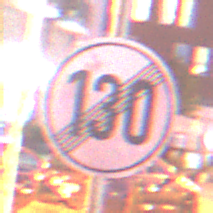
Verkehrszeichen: EndeGeschwindigkeit130
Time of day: Night
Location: Outdoor (Urban)
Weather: PartlyCloudy
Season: NotSpecified
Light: Artificial